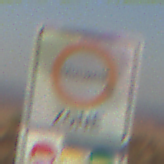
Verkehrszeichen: BeginnUmweltzone
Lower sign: FreistellungVomVerkehrsverbot1
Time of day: MorningAfternoon
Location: Outdoor (Nature)
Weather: Clear
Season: NotSpecified
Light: Natural